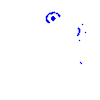
Particle: proton